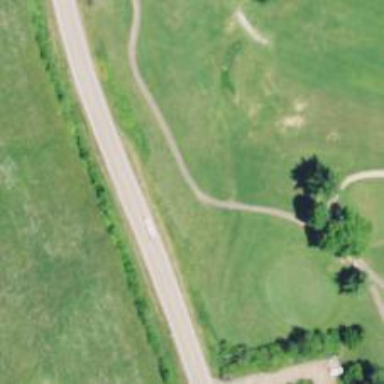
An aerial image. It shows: Path for both road and golf.